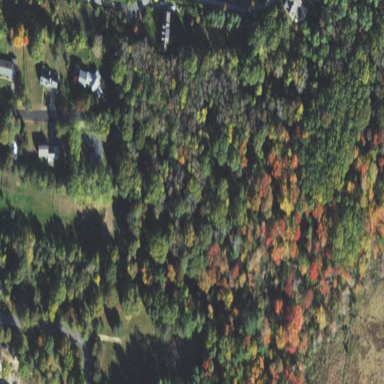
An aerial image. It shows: Mixed woodland area with variety of leaf types and cycles.